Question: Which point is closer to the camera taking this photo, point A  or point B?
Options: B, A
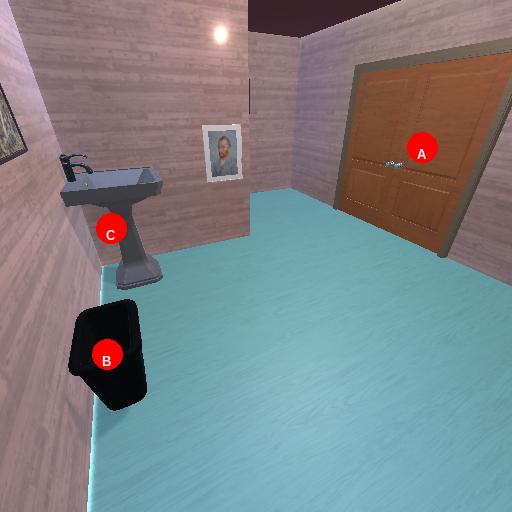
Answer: B